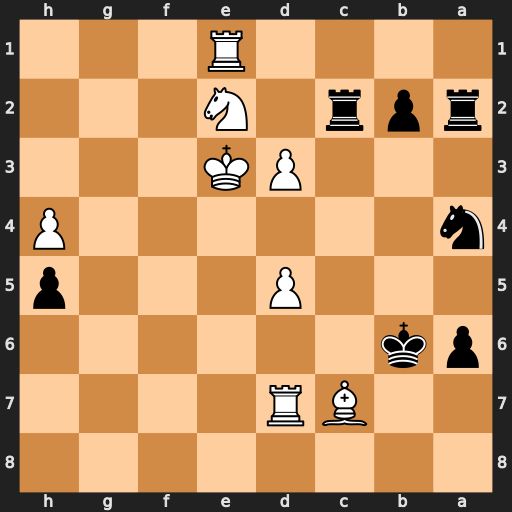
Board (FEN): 8/2BR4/pk6/3P3p/n6P/3PK3/rpr1N3/4R3
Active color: b
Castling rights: -
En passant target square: -
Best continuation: Rxc7 Rxc7 Kxc7